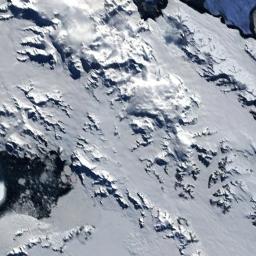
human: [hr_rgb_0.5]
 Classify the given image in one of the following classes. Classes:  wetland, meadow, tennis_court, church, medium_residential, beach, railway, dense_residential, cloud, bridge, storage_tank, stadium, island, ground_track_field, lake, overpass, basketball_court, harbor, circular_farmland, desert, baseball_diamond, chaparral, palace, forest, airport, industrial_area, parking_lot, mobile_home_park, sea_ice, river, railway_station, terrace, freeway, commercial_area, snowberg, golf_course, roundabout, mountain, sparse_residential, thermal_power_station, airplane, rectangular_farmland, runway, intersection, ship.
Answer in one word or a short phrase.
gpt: snowberg